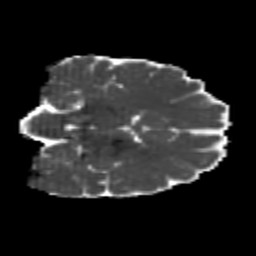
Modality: MD
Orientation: coronal
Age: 22
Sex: female
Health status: healthy
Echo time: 0.074 s